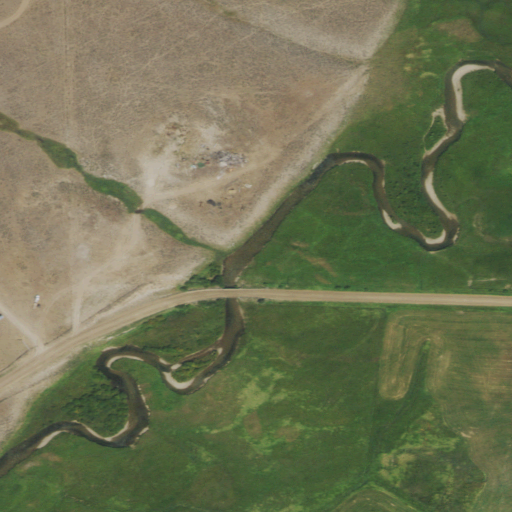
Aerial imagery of valley in Wyoming named Riling Draw containing shrub and herbaceous wetlands